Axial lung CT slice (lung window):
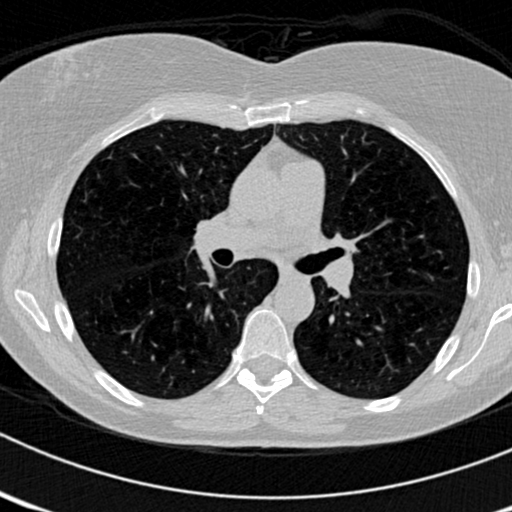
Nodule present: no